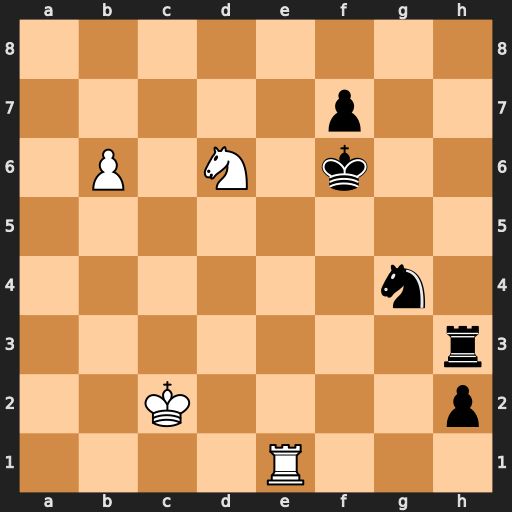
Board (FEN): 8/5p2/1P1N1k2/8/6n1/7r/2K4p/4R3
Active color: w
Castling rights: -
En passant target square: -
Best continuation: b7 Rh8 Nc8